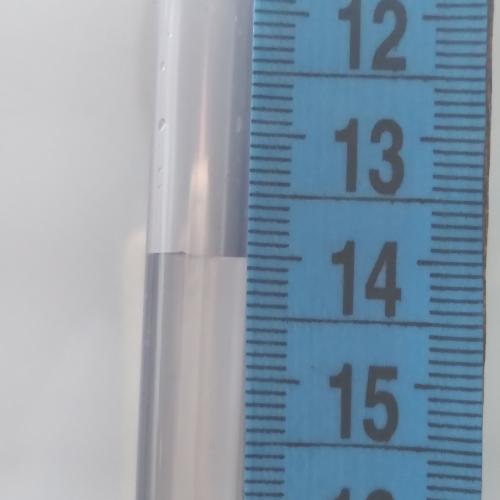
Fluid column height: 14.0 cm